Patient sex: M
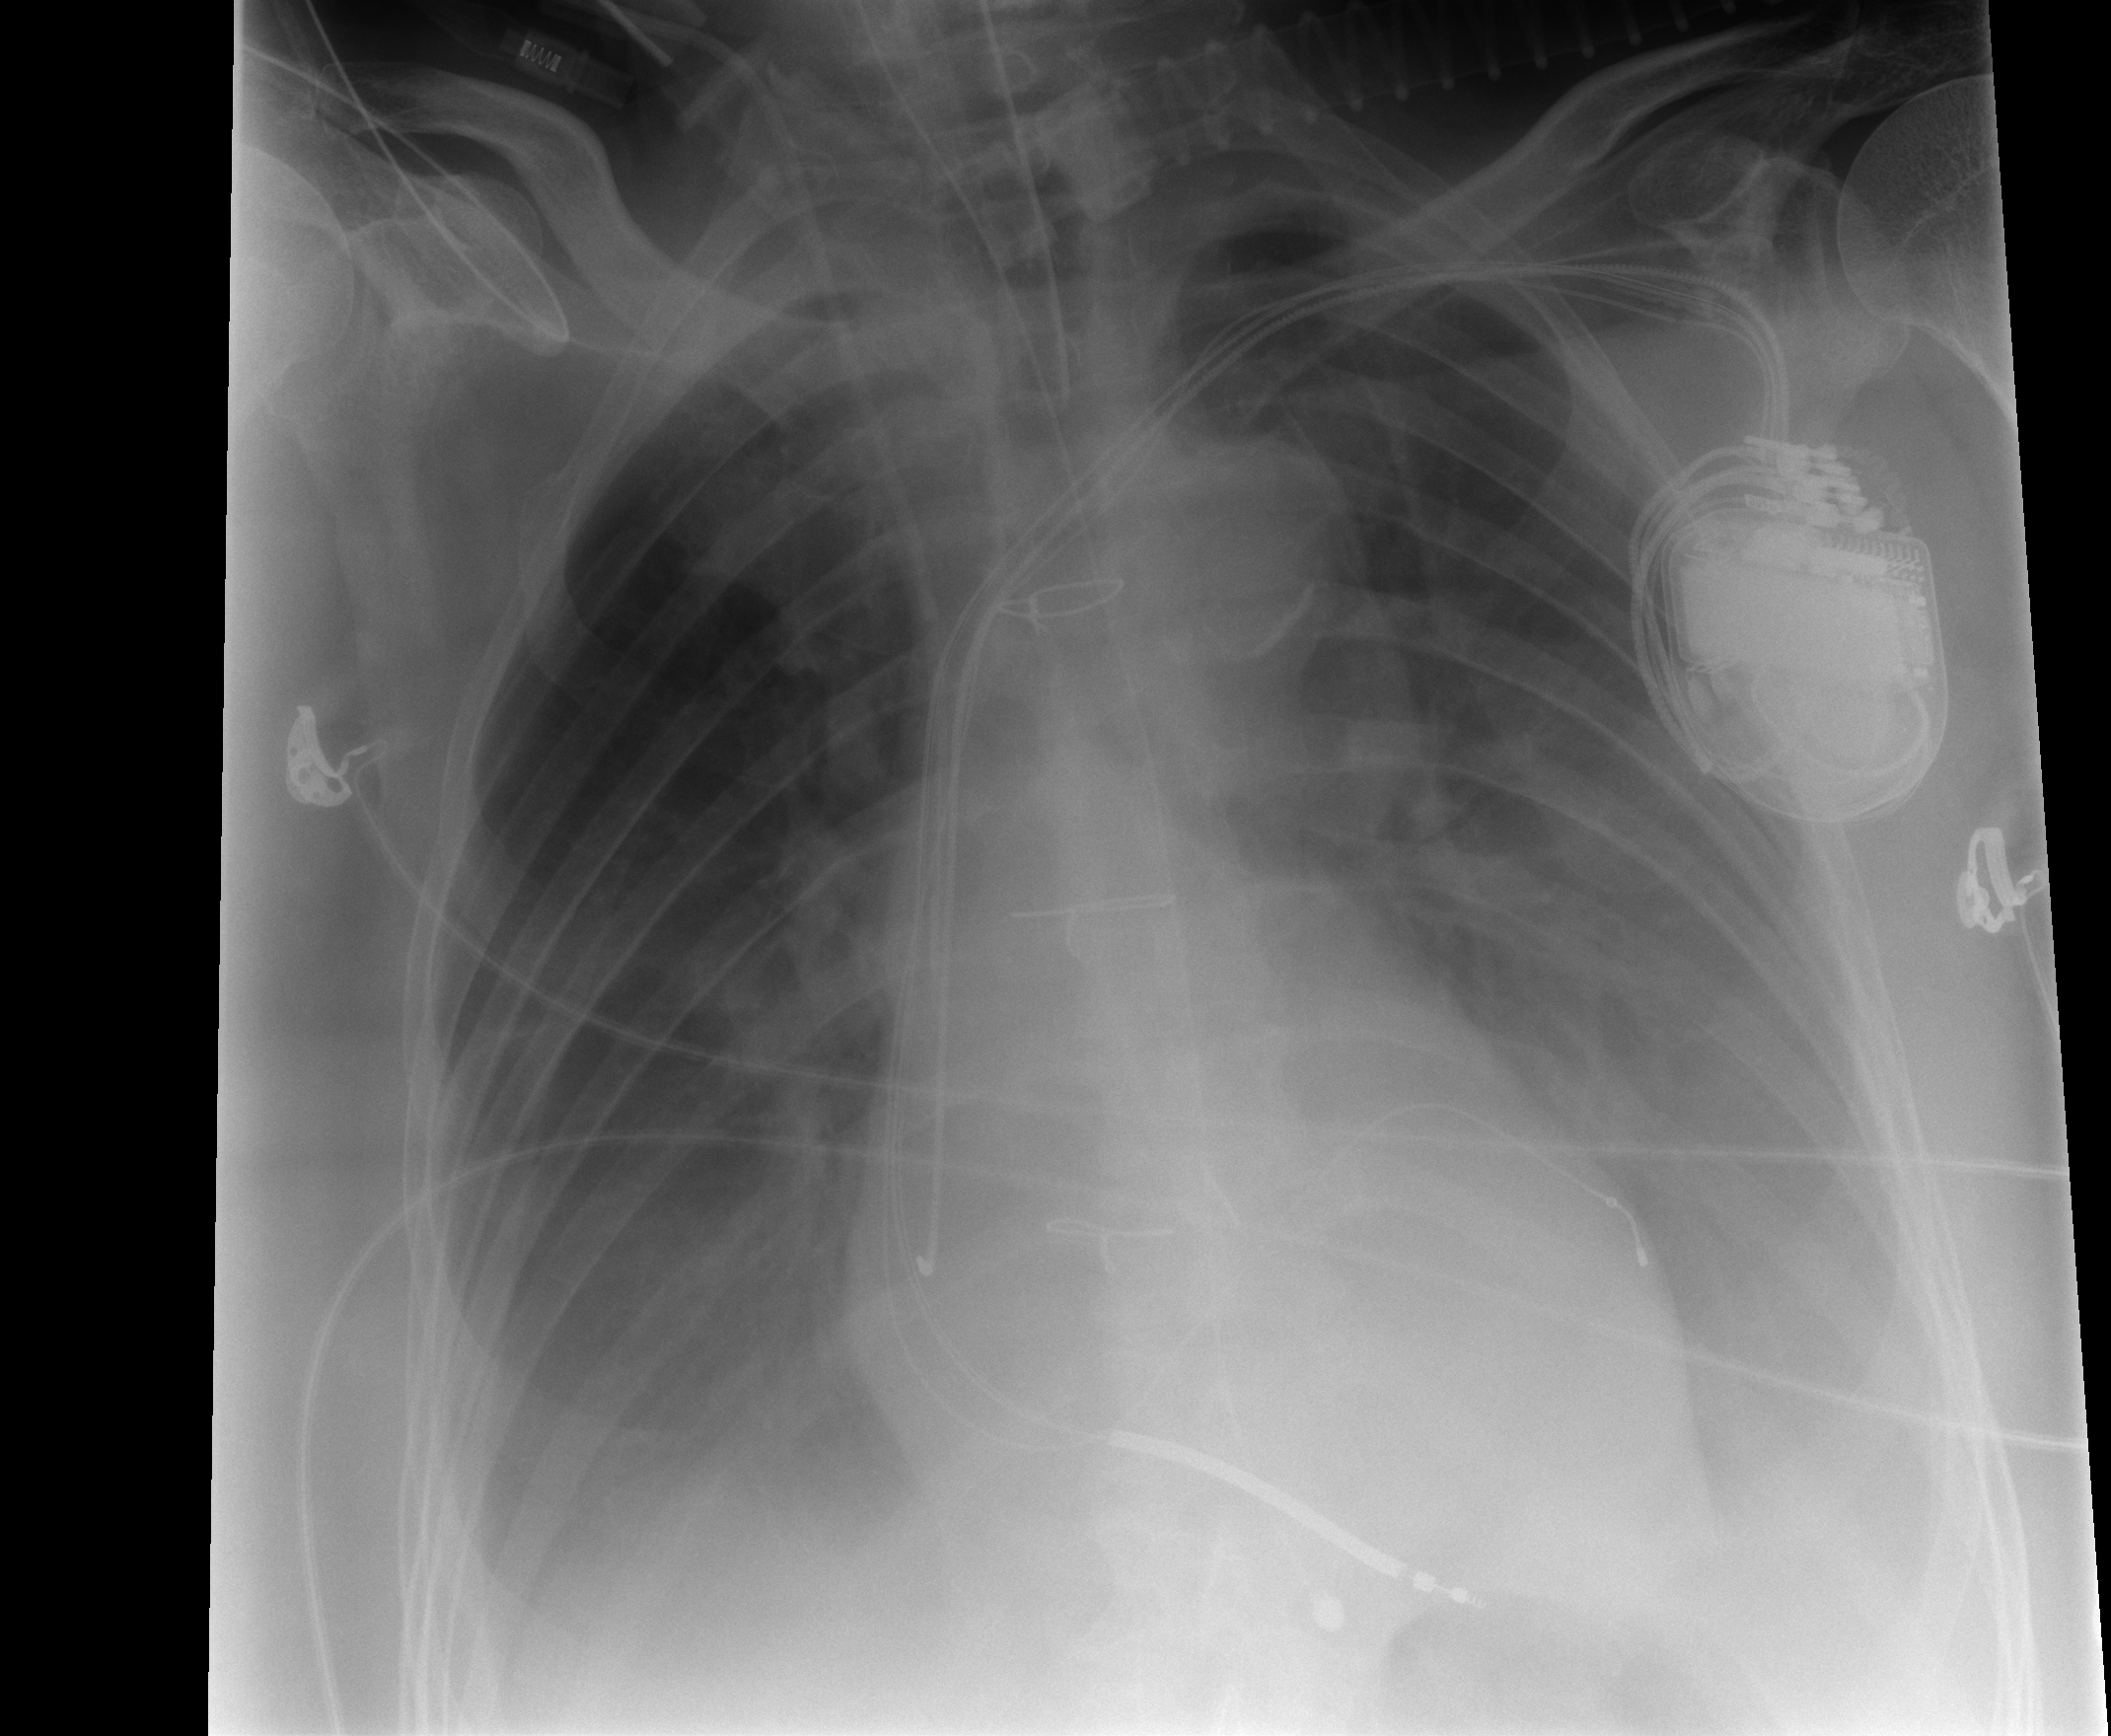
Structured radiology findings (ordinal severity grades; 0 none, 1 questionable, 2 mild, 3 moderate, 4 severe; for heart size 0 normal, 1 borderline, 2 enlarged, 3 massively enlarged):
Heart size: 2
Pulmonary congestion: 0
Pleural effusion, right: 3
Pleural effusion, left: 3
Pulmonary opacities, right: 0
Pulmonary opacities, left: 0
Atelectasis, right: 2
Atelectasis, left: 2